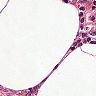
Metastatic tissue present: no